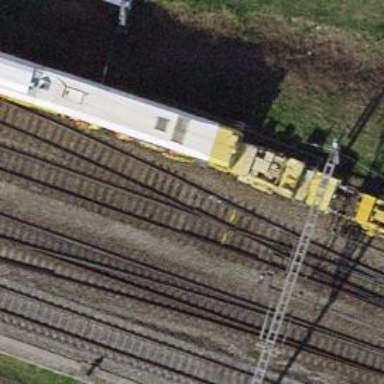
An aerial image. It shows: Railway track with electrified contact lines. This is siding track.